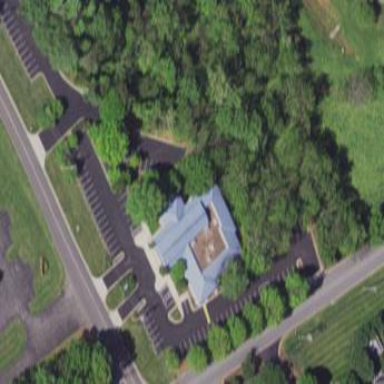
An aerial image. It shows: Parking area with surface.